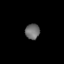
Tissue: lung
Cell type: Others
Senescence score: 0.1927
Nuclear area (px): 221
Mean DAPI intensity: 108.136